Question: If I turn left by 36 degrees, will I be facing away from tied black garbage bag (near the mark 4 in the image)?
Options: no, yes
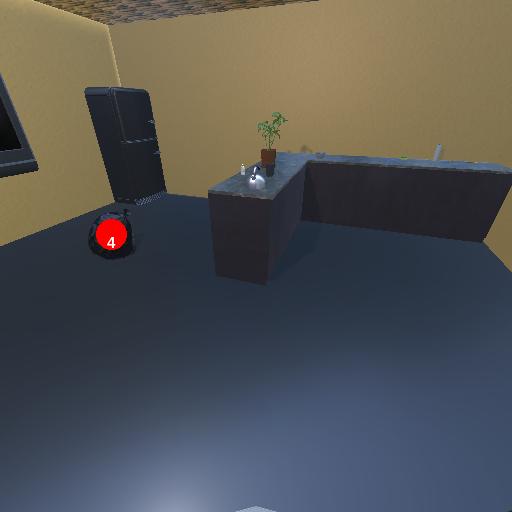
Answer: no